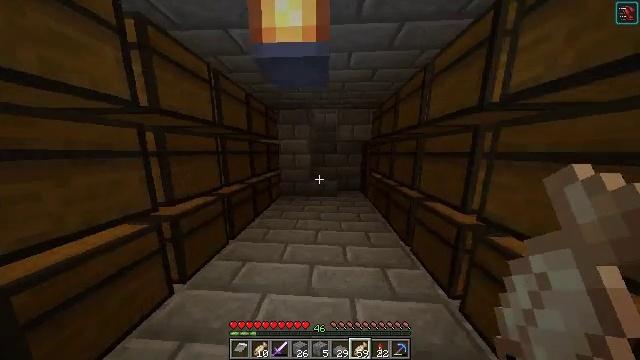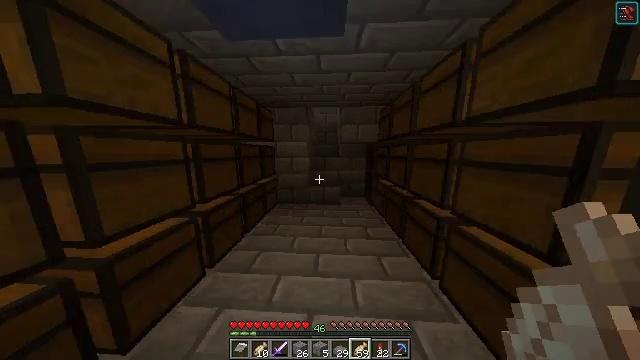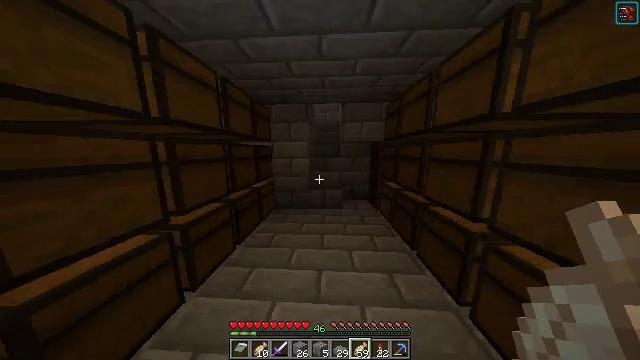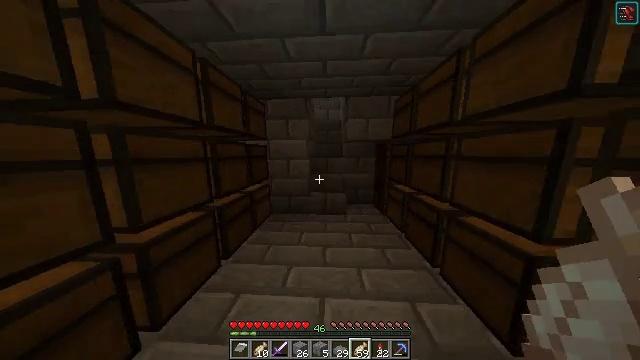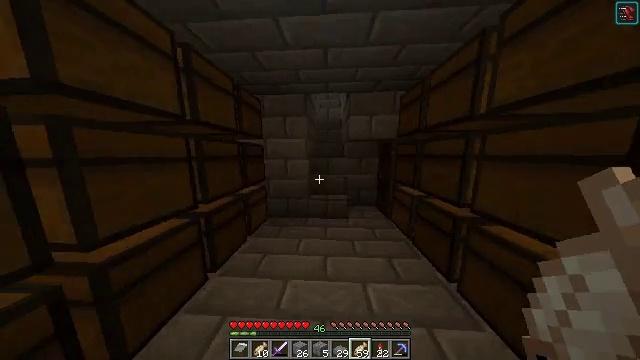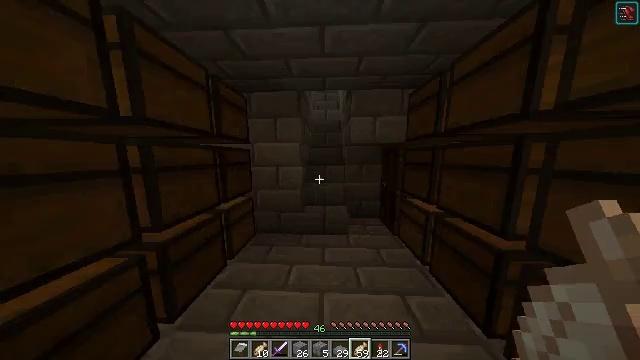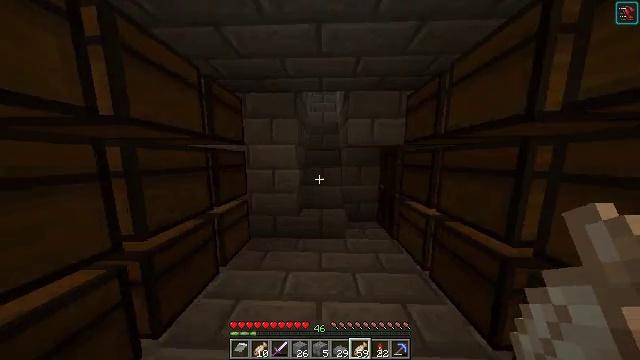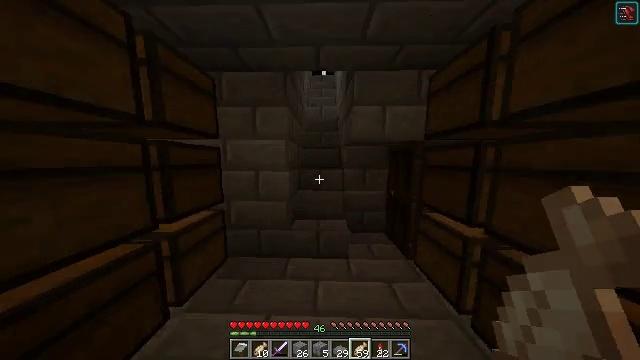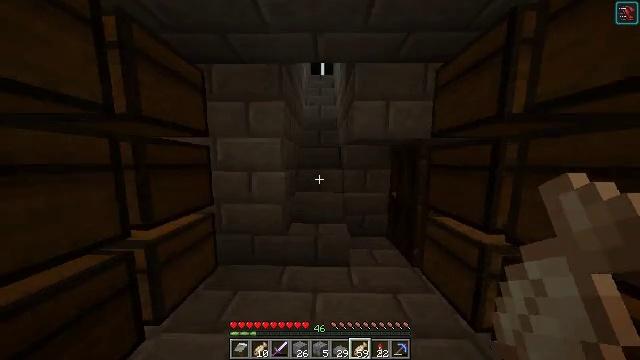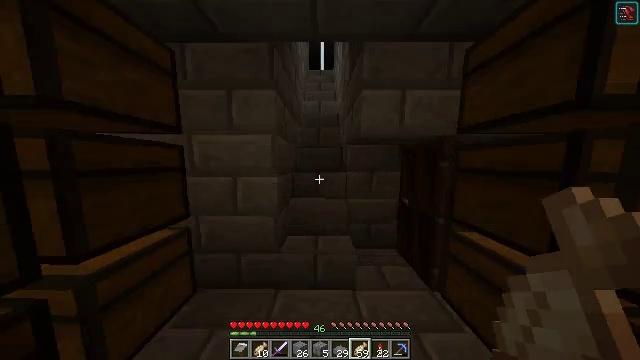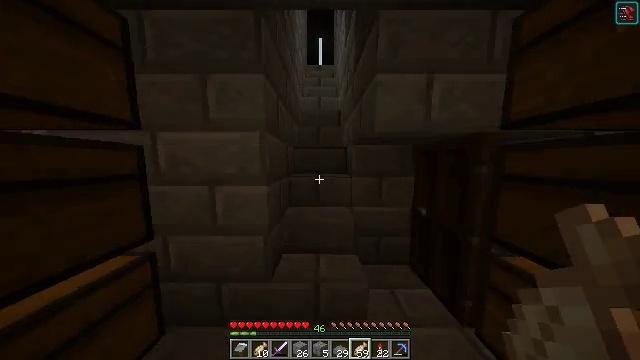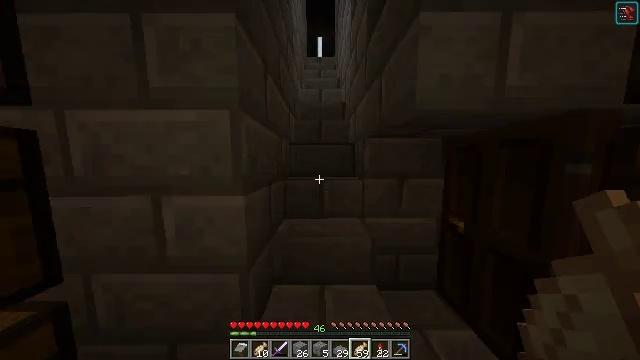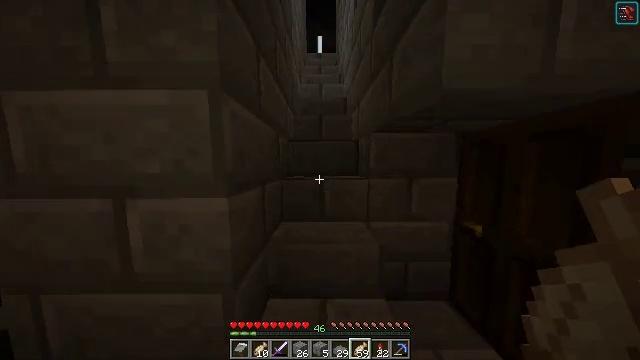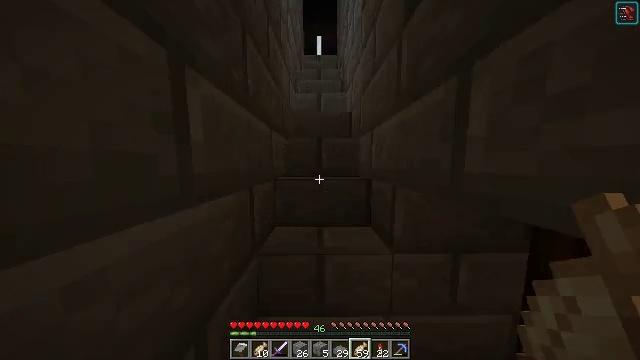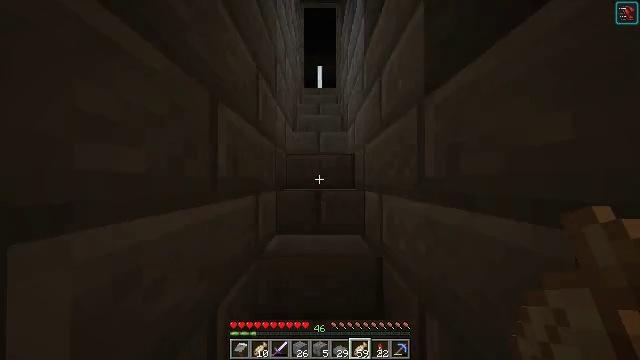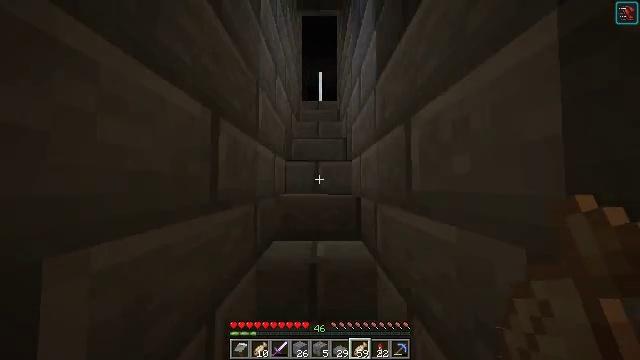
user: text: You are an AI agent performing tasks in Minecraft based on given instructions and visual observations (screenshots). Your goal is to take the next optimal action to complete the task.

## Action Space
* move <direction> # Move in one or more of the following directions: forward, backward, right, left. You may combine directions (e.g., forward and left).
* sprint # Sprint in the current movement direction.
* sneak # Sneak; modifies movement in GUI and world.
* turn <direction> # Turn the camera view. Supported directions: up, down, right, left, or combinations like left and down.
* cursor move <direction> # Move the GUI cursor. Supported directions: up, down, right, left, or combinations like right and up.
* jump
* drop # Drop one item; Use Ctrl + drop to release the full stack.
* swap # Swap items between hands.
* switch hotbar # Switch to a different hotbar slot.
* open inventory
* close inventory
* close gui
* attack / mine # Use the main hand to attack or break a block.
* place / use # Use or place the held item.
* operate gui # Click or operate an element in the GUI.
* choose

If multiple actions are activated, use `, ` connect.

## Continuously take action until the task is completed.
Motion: motion action
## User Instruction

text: Craft lime stained glass.
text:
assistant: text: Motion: move forward
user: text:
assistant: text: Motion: move forward
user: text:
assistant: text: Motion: move forward
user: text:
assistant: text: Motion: move forward
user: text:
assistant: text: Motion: move forward, turn up
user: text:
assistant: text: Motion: move forward
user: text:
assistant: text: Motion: move forward
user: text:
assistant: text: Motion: move forward
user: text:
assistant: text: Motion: move forward
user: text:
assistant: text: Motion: move forward
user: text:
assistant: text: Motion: move forward
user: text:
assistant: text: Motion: move forward
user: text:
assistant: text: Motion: move forward
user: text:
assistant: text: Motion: move forward, turn up
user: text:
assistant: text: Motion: move forward
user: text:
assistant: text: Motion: move forward
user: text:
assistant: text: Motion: move forward
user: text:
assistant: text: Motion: move forward
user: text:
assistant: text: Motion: move forward
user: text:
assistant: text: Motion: move forward
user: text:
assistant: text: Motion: move forward
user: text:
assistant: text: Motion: move forward
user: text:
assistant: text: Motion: move forward
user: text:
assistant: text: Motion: move forward, turn down
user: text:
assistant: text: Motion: move forward, turn down
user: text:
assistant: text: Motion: move forward, turn down
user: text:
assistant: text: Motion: move forward, turn down
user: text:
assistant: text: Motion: move forward, turn down
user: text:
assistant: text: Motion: move forward, turn down
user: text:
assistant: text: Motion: move forward